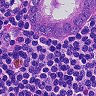
Metastatic tissue present: yes